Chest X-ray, AP view. Patient: 44 years old, sex F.
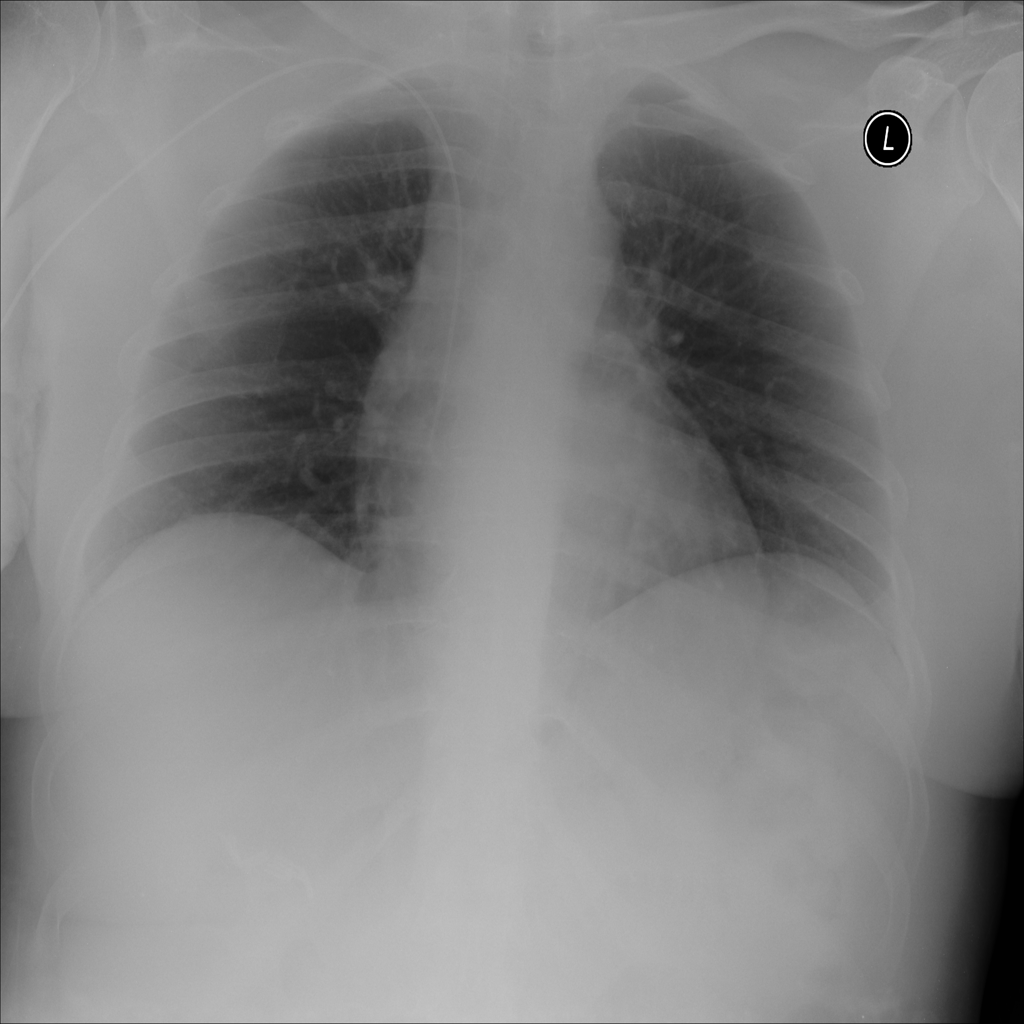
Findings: No Finding